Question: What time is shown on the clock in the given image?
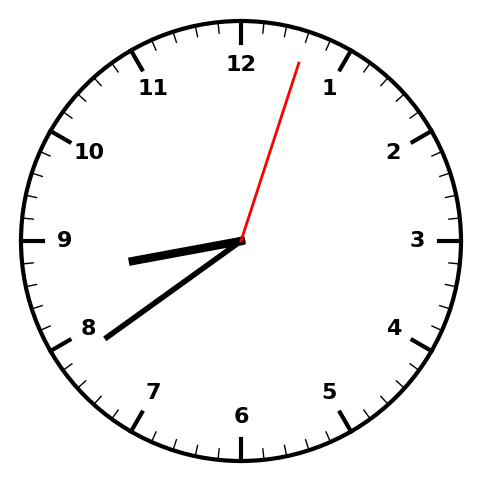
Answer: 08:39:03